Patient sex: M
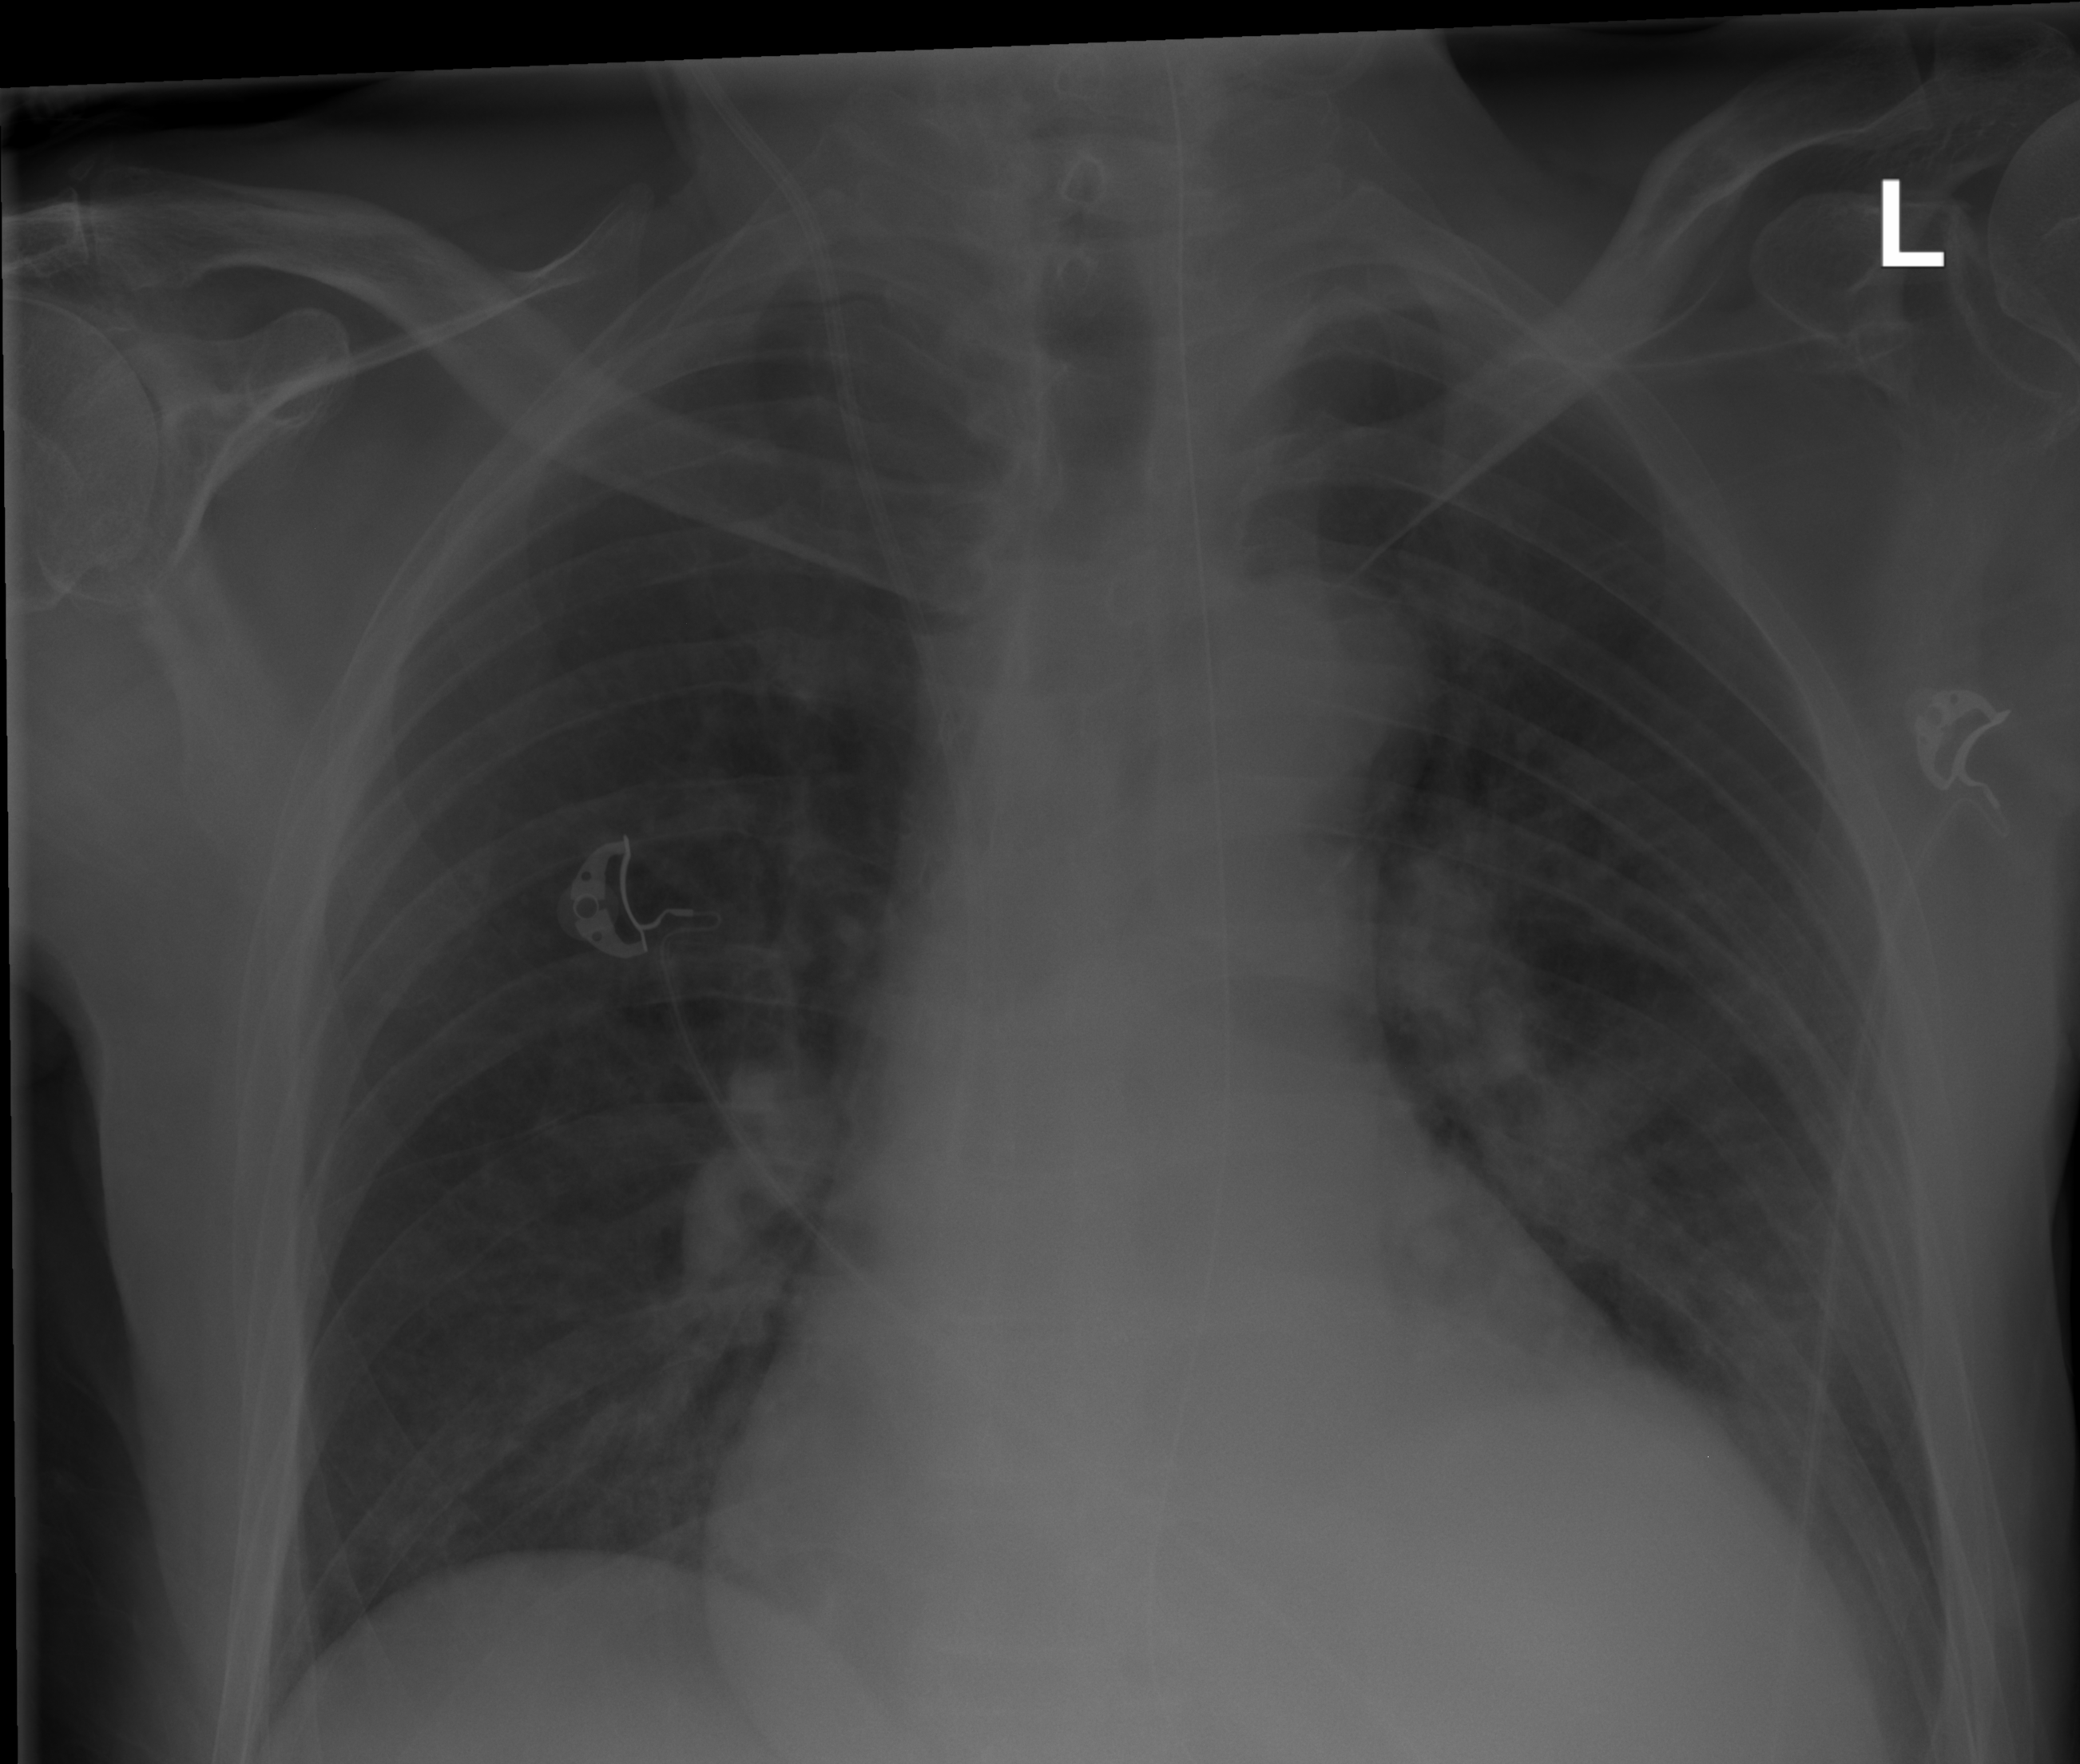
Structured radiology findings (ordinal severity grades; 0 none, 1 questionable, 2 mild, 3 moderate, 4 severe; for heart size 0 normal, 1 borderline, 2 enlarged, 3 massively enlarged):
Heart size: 2
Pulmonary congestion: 0
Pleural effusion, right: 0
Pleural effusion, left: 1
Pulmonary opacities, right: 0
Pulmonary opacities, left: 2
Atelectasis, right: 0
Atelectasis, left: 0